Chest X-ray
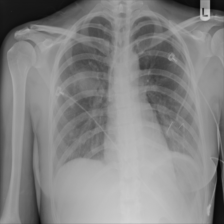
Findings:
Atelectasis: negative
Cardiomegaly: negative
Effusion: negative
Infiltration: negative
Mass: negative
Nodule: negative
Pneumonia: negative
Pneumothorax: negative
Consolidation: negative
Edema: negative
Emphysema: negative
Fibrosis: negative
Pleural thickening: negative
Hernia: negative